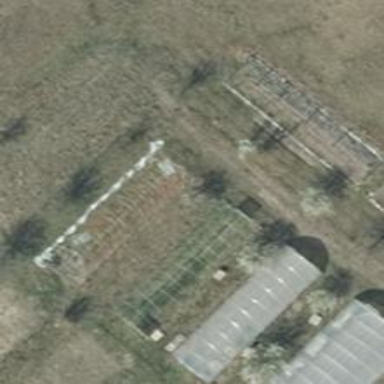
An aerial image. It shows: Greenhouse.